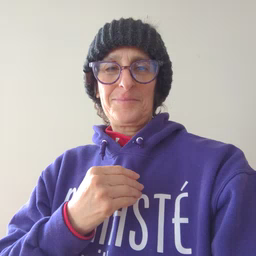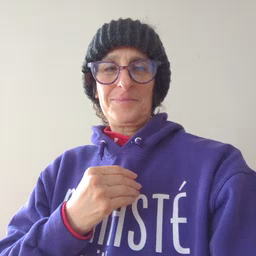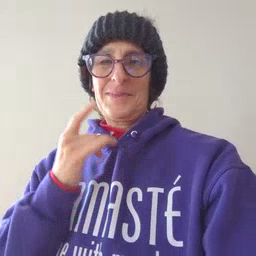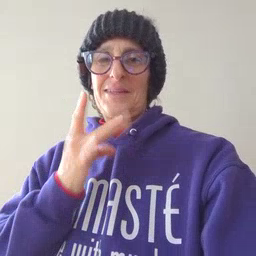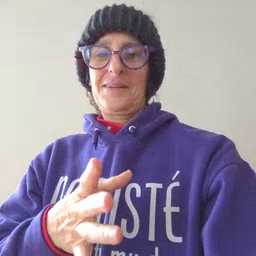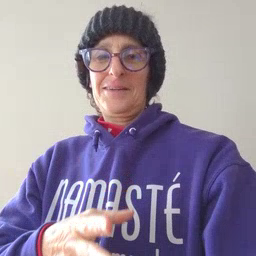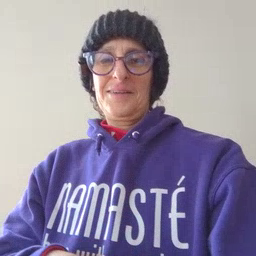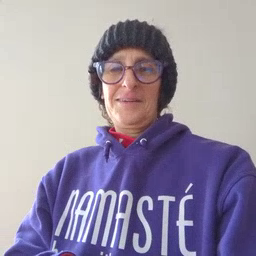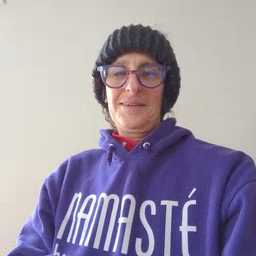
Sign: hate